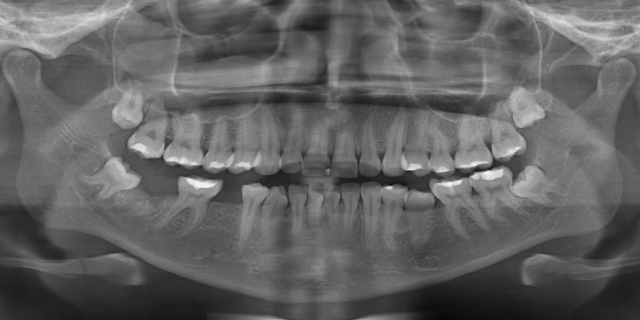
adult